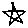
Label: star